Interaction volume radius: 5 \u00c5
Interaction volume height: 25 \u00c5
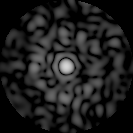
Disorder parameter: 0.8191